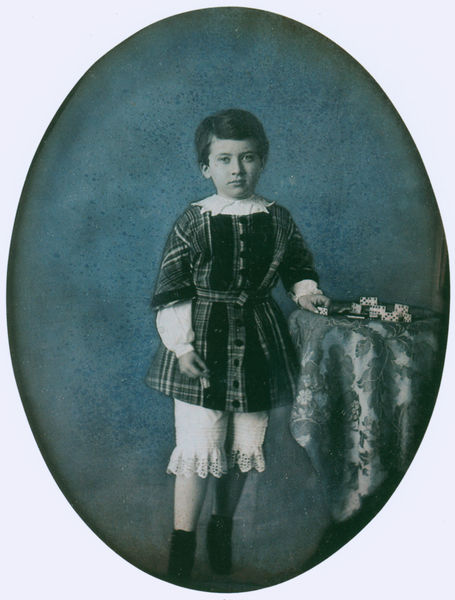
Titel: Jeune Garcon jouant avec des dominos
Künstler: Vaillat
Institution: Paris, Collection Gérard-Lévy
Schlagwörter: blau, hand, blumen, frisur, haar, kariert, kleid, mund, nase, ohr, tisch, weiss, blick, gürtel, karo, muster, ornament, anzug, hose, augen, bluse, kragen, spitze, bild, hände, portrait, porträt, tischdecke, tischtuch, haare, mantel, decke, kind, klassizismus, spitzen, frontal, scheitel, oval, schuhe, farbe, romantik, ernst, seitenscheitel, floral, junge, knöpfe, foto, fotografie, spiel, karos, strümpfe, druck, stich, koloriert, stiefel, brokat, würfel, unterhose, frontansicht, strumpfhosen, fotographie, kurzhaar, spielzeug, domino, coloriert, bleu, cyan, unterkleid, montage, shcuhe, linke hand, fofo, mädche, dominosteine, bauklötze, cyanotypie, er mkaromuster